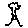
Label: tree